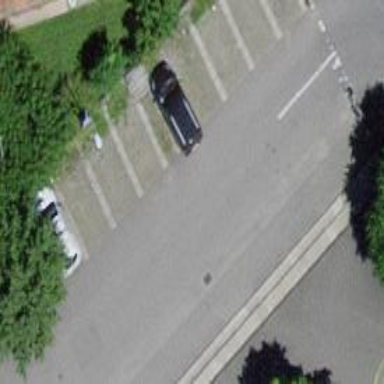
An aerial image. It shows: Paved parking lane.